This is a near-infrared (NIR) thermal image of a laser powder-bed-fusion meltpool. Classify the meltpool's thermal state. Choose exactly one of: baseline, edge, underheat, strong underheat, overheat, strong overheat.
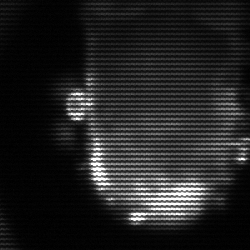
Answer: baseline